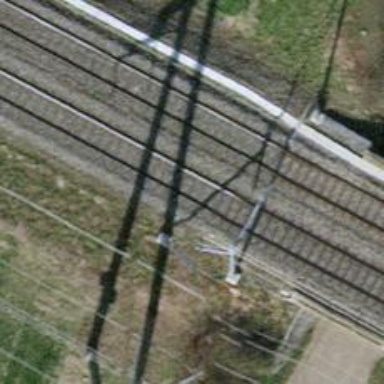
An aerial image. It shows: Bridge over electrified railway with contact line.